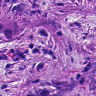
Metastatic tissue present: yes